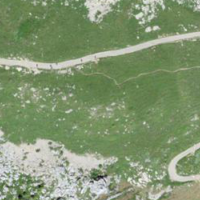
EUNIS habitat code: 26
Species observed at this site:
Cruciata laevipes